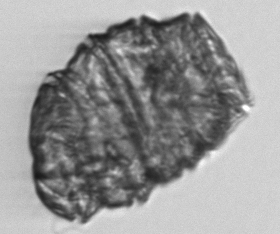
Label: Polykrikos